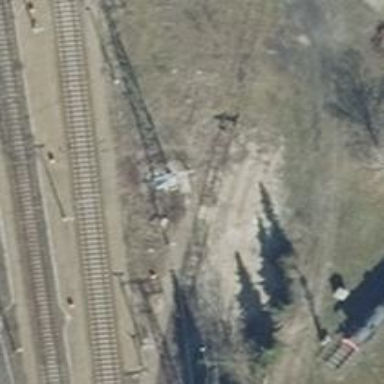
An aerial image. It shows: Abandoned railway yard.